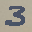
Label: 3